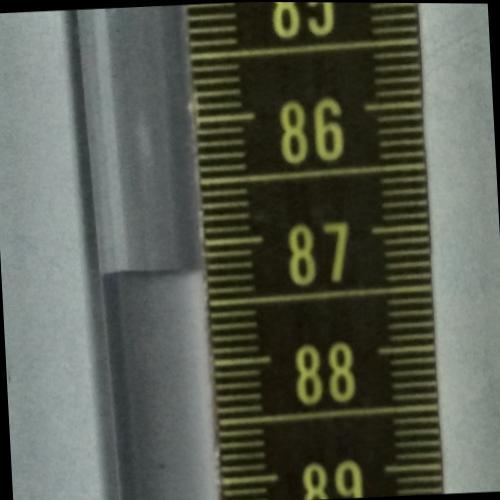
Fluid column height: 87.2 cm